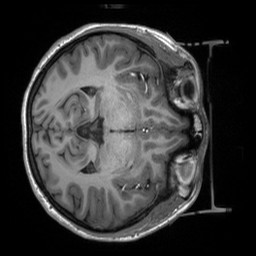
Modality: T1w
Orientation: axial
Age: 36
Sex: female
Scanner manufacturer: siemens
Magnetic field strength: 3 T
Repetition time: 2.53 s
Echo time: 0.00219 s